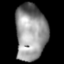
Tissue: lung
Cell type: Epithelial cells
Senescence score: 0.2432
Nuclear area (px): 1697
Mean DAPI intensity: 148.181